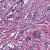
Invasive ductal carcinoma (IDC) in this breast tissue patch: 1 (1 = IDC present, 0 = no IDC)